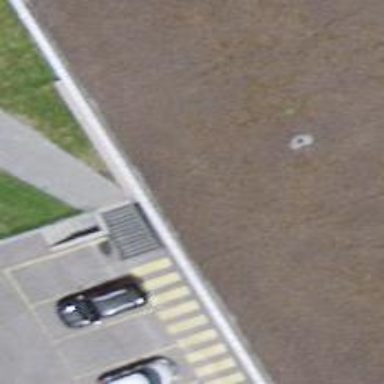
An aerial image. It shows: Metal steps along the road.